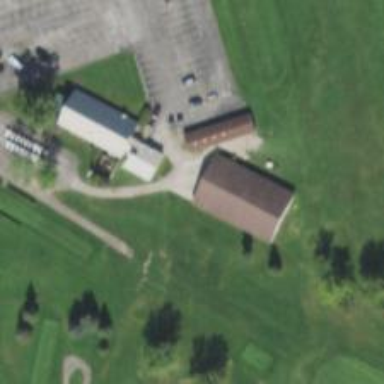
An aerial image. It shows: Path for both roads and golfers.